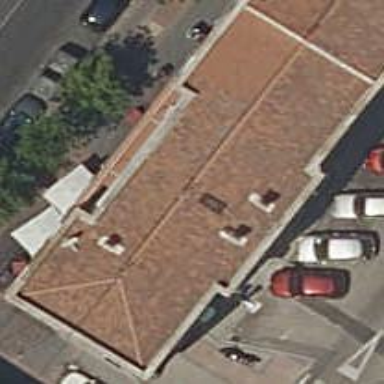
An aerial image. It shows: Hipped-roof building with apartments.